Current action and preconditions to check: trajectory_clear

Your task: For each precondition in the list above, predict whether it will hold at this action.

Consider the current scene as observed from the mobile robot's camera, and analyze the predicted future states of all dynamic agents (e.g., people, animals, vehicles, or any moving entities) within the NEXT SECOND.

IMPORTANT: Only answer "very likely" if you are absolutely certain—based on strong, clear evidence—that a dynamic agent will violate the precondition in the predicted future state. Do NOT answer "very likely" for unlikely, ambiguous, or low-probability risks.

Ask yourself for each precondition: Is there a high probability, with clear and convincing evidence, that the predicted future states of any dynamic agent will interfere with the predicted future state of the currently executing action within the NEXT SECOND, causing that precondition to fail?

Assess the risk level based on these predictions. Use "likely" or "very likely" if motions create a clear risk of interference.

Use "neutral" or "improbable" if agents are nearby but their predicted paths are clearly diverging or non-conflicting.

Failure Risk Categories: "very improbable", "improbable", "neutral", "likely", "very likely"

Answer Format: Output ONLY the probability_of_failure value from these categories: "very improbable", "improbable", "neutral", "likely", "very likely"

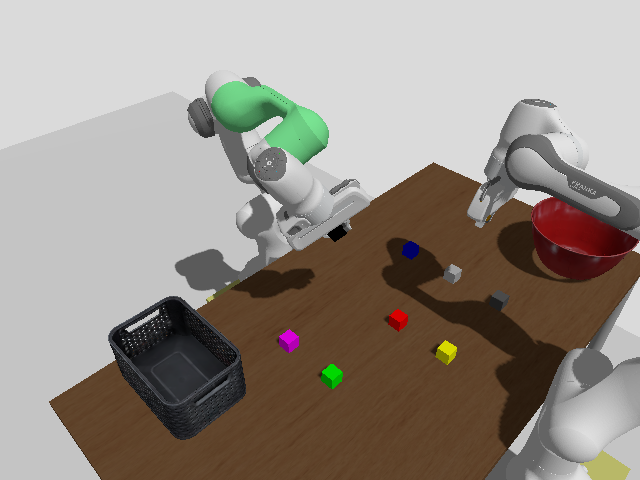

Answer: very improbable